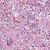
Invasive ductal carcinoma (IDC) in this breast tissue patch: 1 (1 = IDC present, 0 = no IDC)